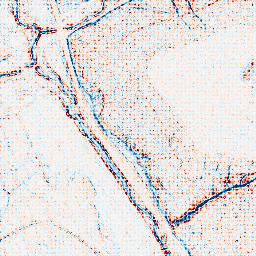
Category: edge_preserving
Decomposition family: bilateral
Decomposition parameters: d: 5
sigma_color: 50
sigma_space: 150
Upsampling method: sinc_blackman
Upsampling parameters: scale: 4
kernel_size: 4
Upsampling scale: 4